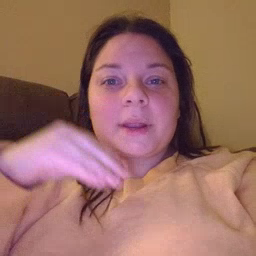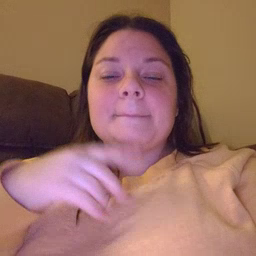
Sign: boy